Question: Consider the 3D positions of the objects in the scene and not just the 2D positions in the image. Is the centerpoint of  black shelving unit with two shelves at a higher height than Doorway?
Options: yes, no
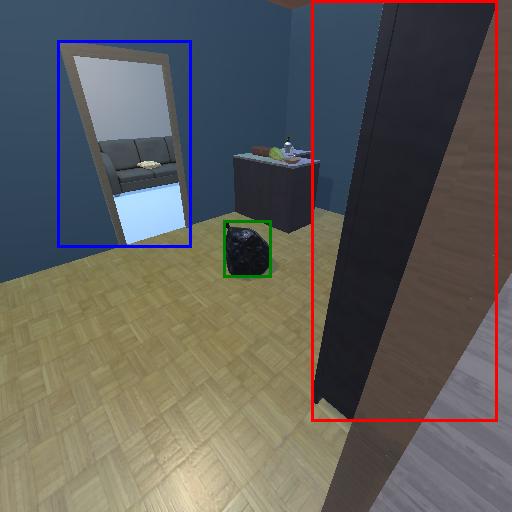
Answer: yes